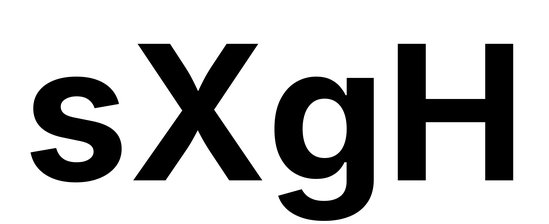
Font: Inter_Bold